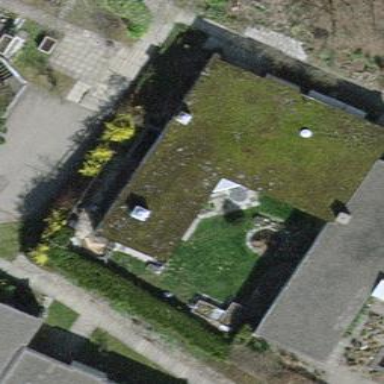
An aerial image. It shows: Terrace building.